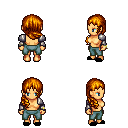
a pixel art fantasy rpg character, female body template, human, tanned skin, steel arm armor, teal pants, dark blonde right-swept hairstyle, bracelets, black slippers, four views (front, back, left, right), 2x2 character sprite sheet, small pixel art, hard edges, no anti-aliasing